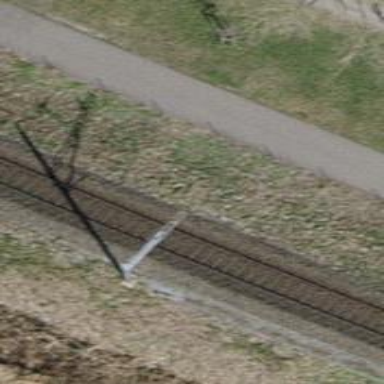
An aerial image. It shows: Railway milestone.